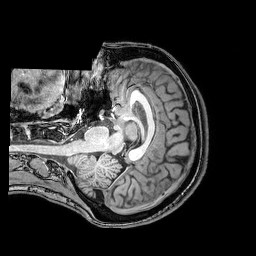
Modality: T1w
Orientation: axial
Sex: female
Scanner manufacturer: philips
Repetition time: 0.008147 s
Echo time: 0.00373 s